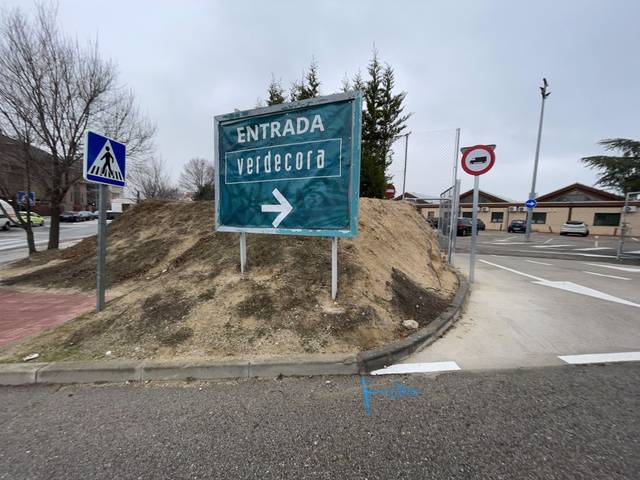
Region: Spain
Coordinates: 40.452, -3.882